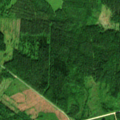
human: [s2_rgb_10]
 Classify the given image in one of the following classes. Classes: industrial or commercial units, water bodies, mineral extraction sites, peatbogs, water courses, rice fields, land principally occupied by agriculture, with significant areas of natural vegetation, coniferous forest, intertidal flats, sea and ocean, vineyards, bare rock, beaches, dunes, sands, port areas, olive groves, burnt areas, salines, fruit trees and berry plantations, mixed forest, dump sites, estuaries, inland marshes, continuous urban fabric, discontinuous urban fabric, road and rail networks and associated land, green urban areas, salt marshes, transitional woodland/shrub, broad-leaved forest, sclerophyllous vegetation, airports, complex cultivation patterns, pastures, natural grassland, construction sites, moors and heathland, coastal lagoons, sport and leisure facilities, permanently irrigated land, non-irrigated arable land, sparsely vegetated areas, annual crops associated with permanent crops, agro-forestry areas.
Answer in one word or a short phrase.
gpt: broad-leaved forest, mixed forest, transitional woodland/shrub